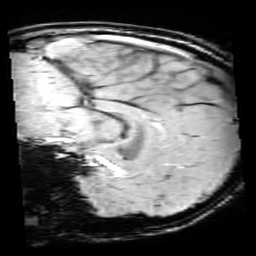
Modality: SWI
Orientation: sagittal
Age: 11
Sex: male
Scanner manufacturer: siemens
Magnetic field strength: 3 T
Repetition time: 0.027 s
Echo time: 0.02 s